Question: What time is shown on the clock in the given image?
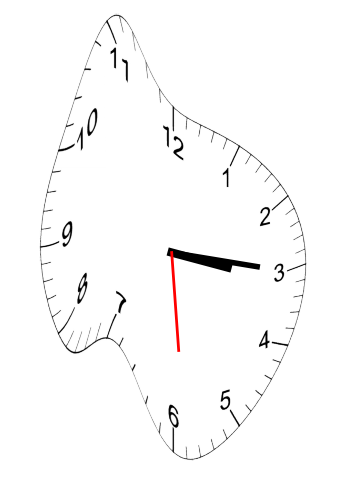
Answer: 03:15:29